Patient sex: F
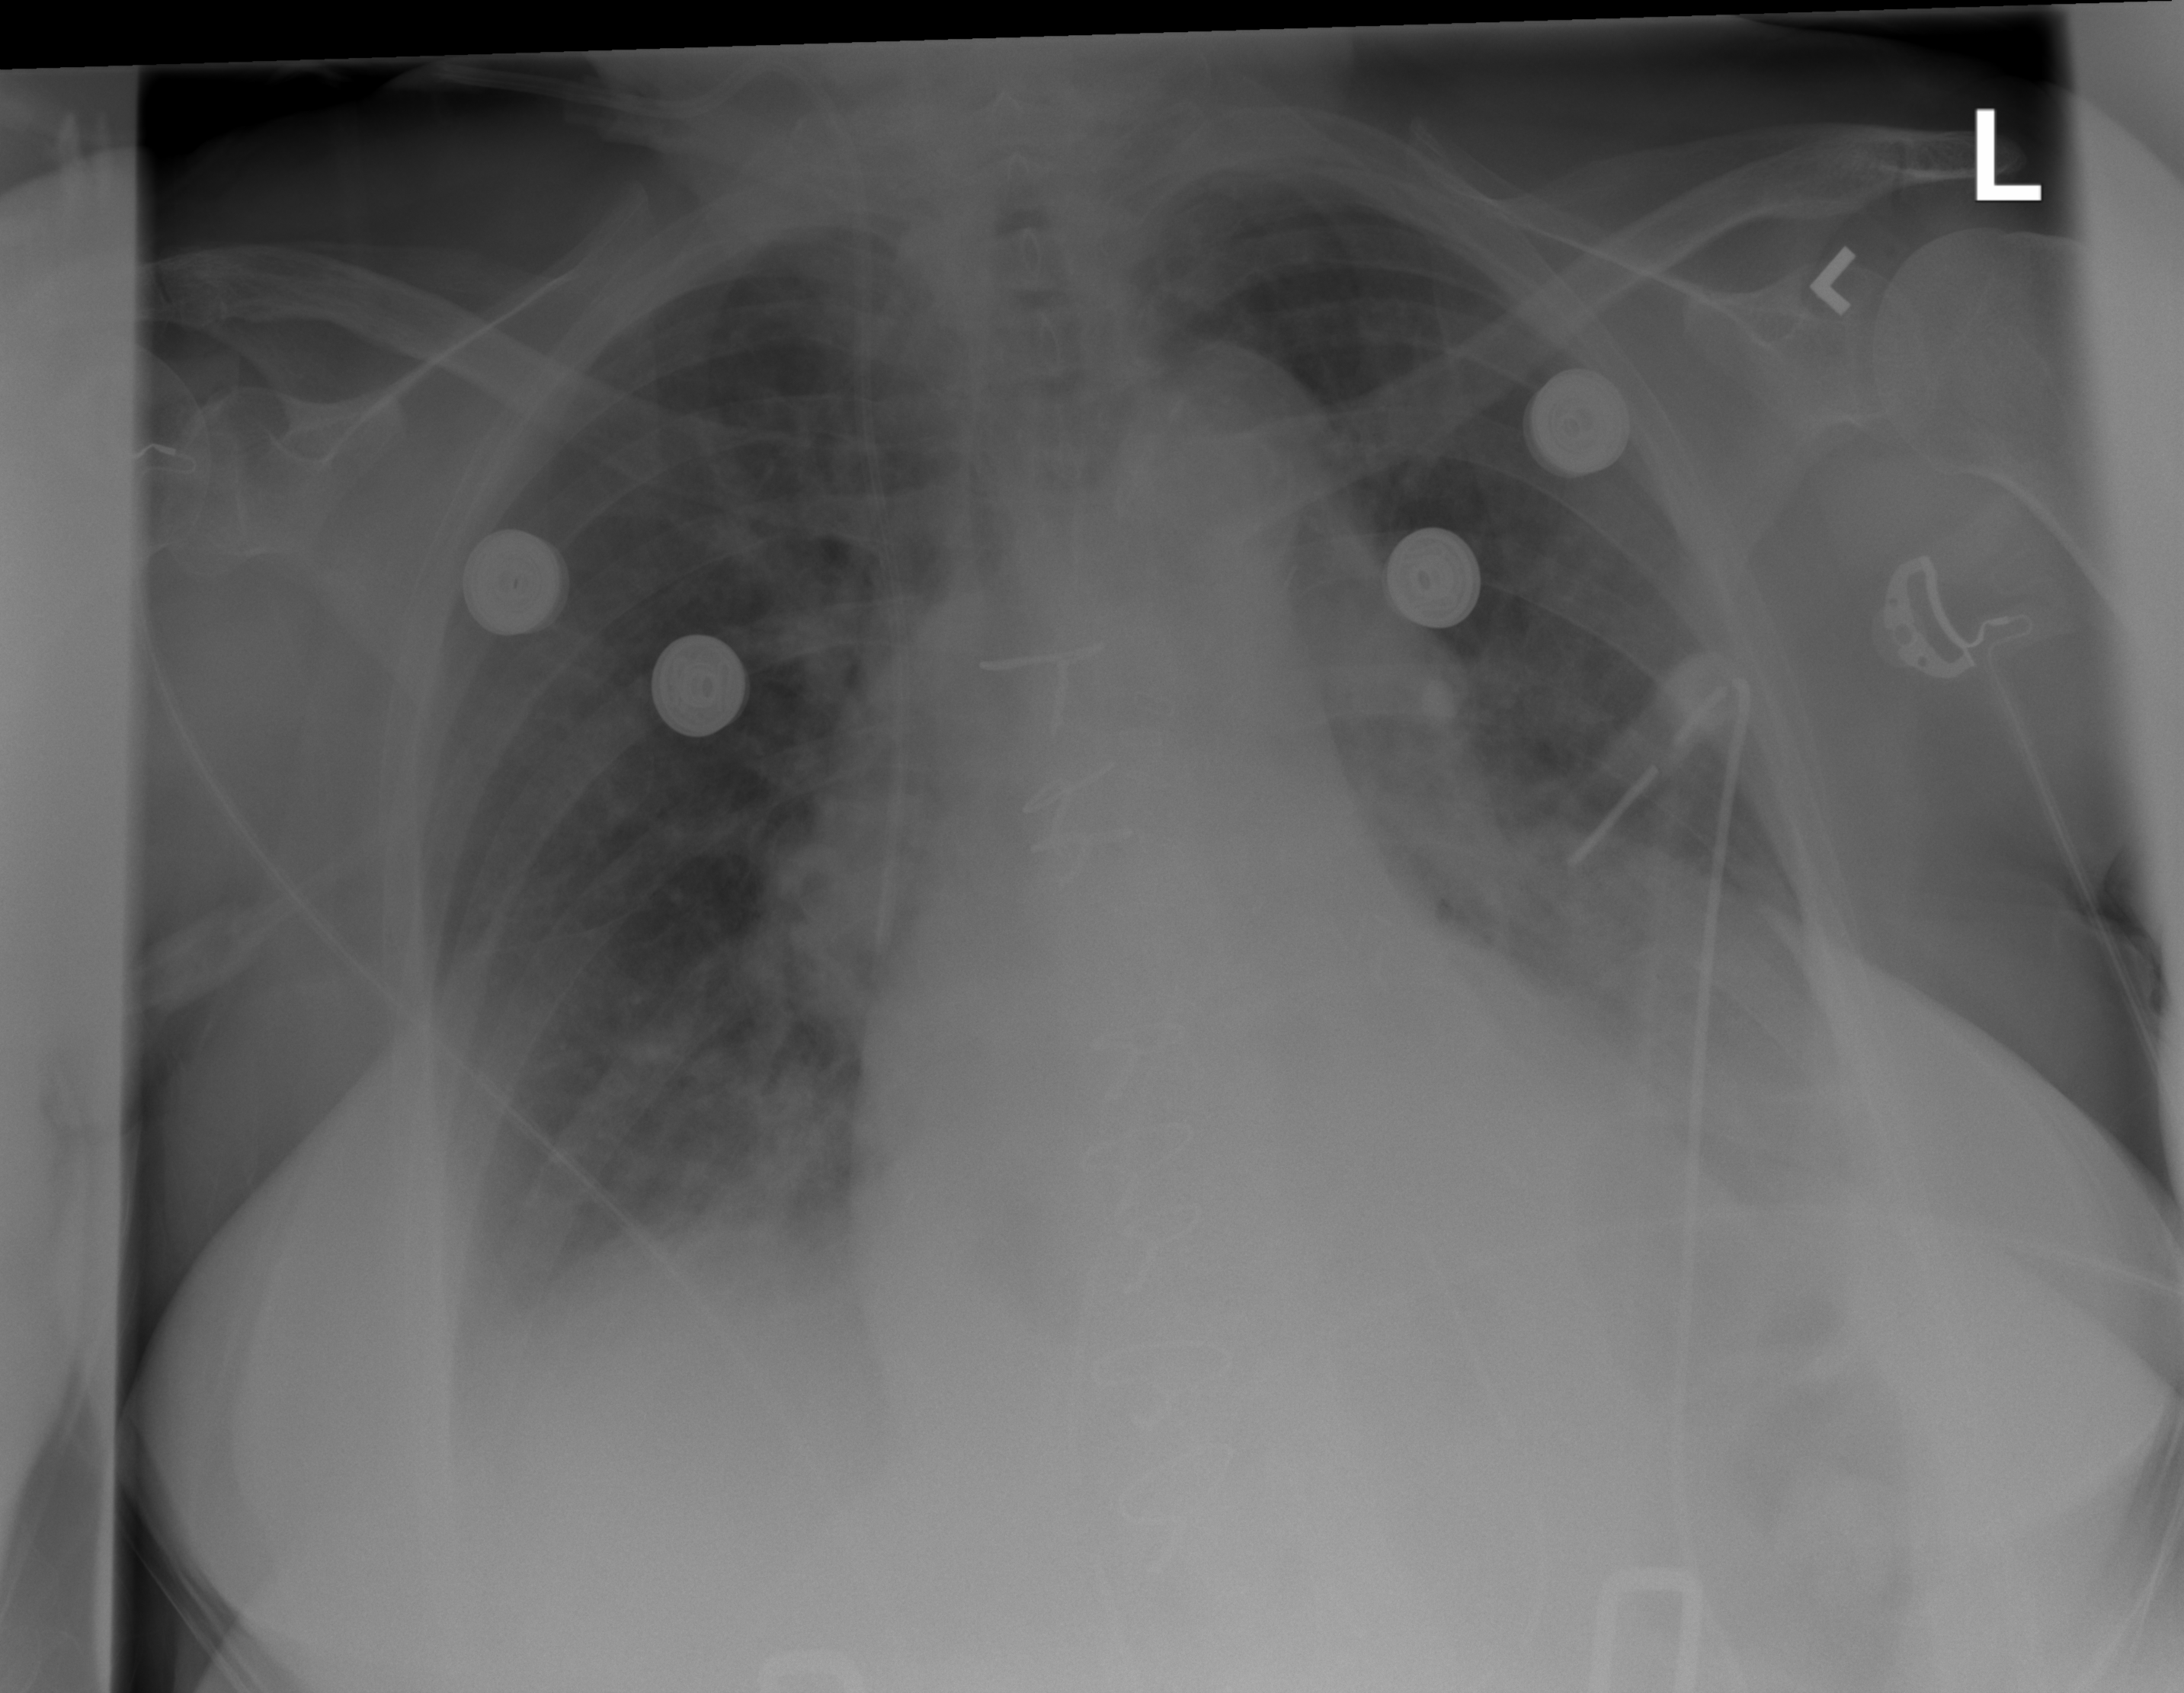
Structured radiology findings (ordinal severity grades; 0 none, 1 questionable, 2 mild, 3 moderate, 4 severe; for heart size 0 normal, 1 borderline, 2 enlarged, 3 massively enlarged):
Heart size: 2
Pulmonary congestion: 2
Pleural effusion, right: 2
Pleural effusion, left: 2
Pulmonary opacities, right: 1
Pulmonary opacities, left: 1
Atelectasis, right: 2
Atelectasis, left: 2